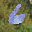
Label: 6